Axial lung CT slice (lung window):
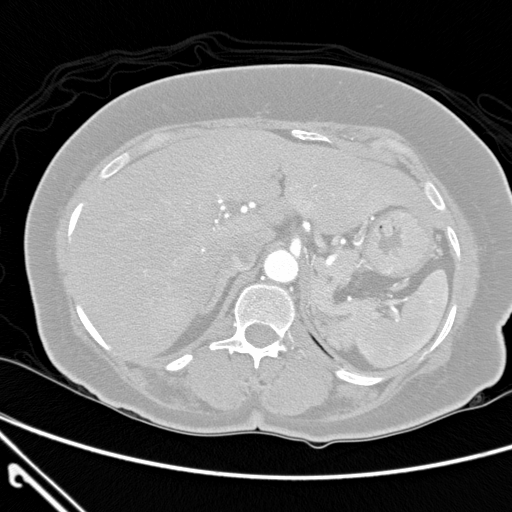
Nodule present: no